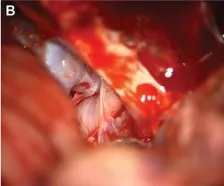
Case 2. Subsequent visualization of the patent internal carotid artery (ICA) during resection.
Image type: medical_photograph (other_medical_photograph)